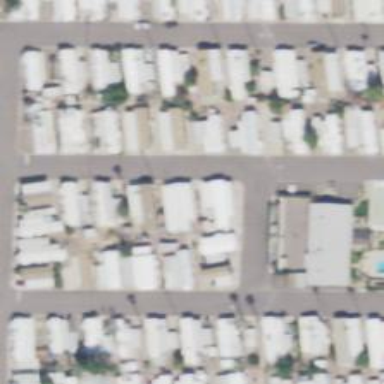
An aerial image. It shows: Residential area known as trailer park.